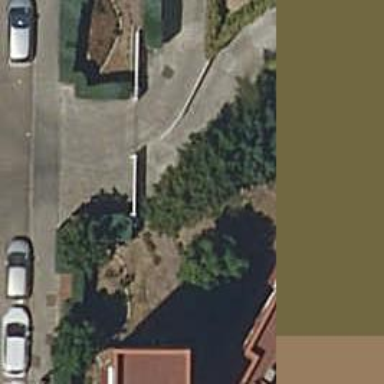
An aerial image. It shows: Parking entrance.